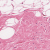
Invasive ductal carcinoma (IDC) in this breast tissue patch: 0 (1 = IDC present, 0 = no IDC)